Question: Count the number of objects in the diagram.
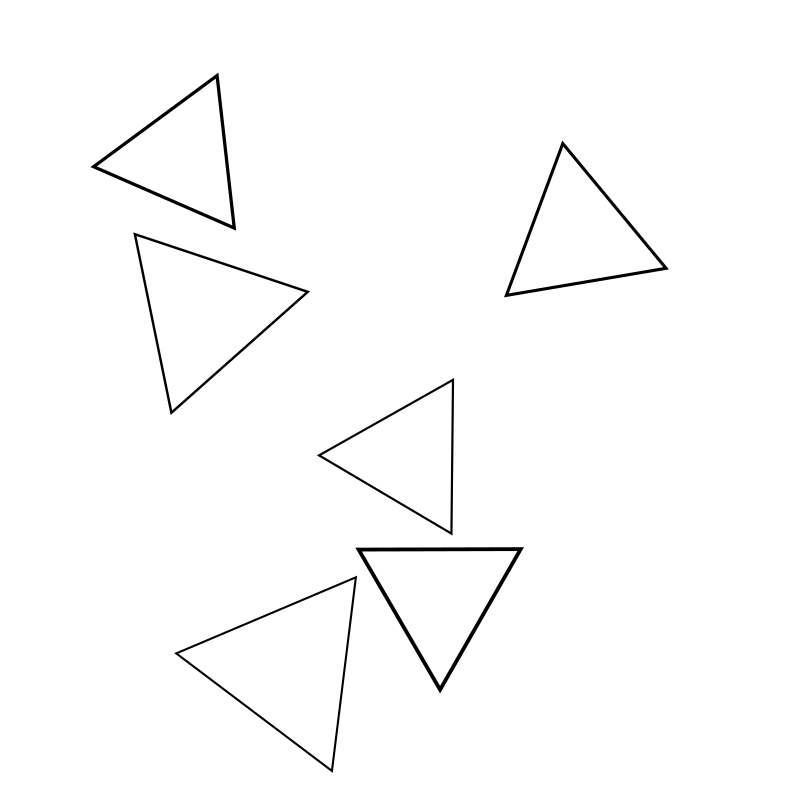
Answer: 6